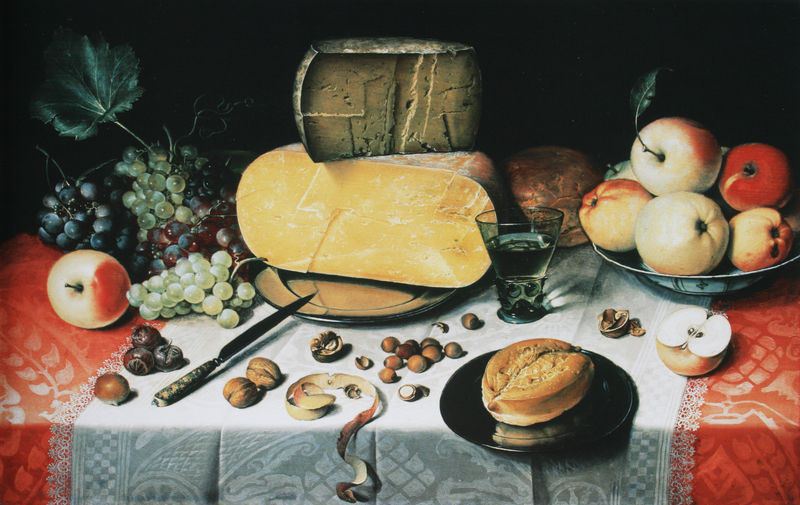
Titel: Stillleben mit Käse
Künstler: Floris van Dijck
Standort: Haarlem
Institution: Frans Halsmuseum
Schlagwörter: wasser, weiß, glas, tisch, rot, tuch, messer, schale, teller, tischdecke, tischtuch, blatt, stilleben, stillleben, trauben, apfel, äpfel, wein, brot, weintrauben, käse, haselnuss, nüsse, walnuss, kastanien, walnüsse, haselnüsse, semmel